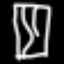
Label: hourglass